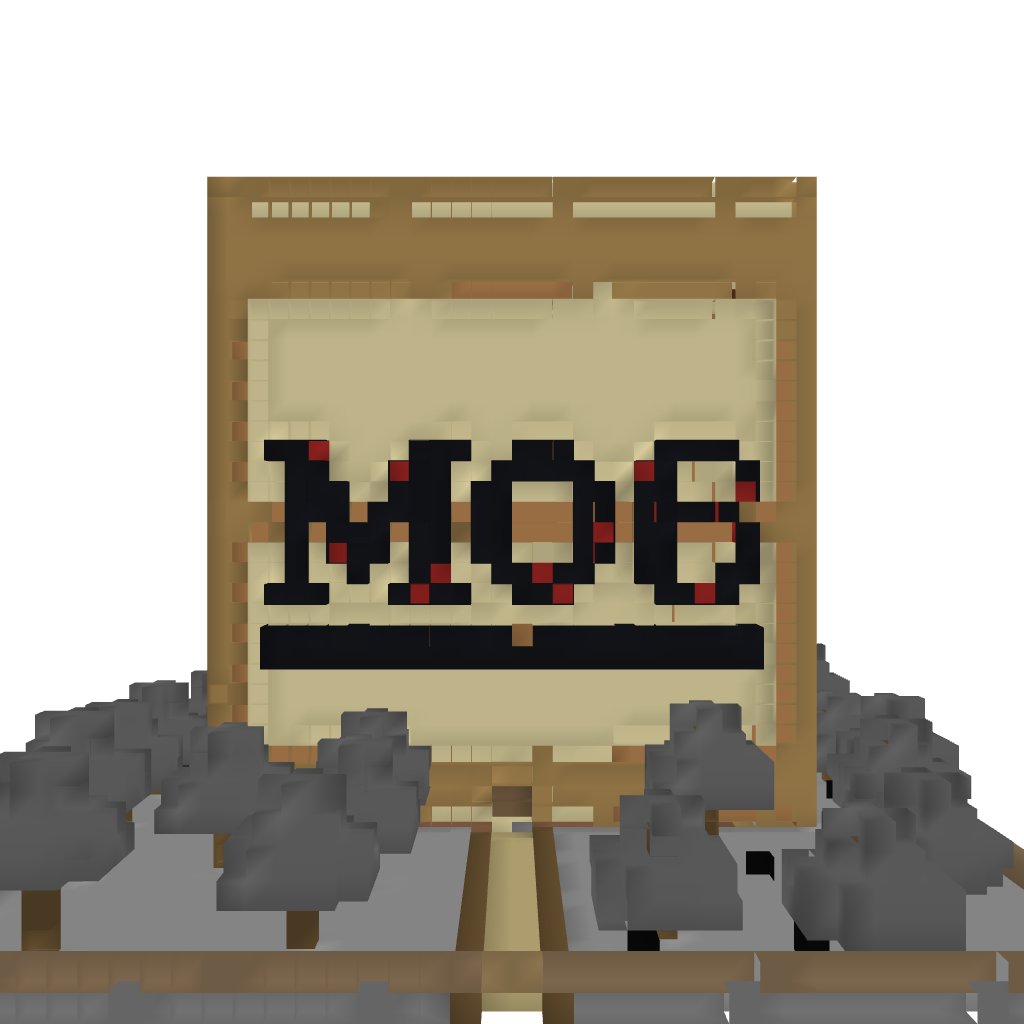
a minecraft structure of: Overworld XP Farm